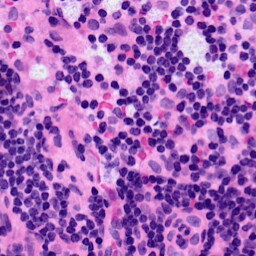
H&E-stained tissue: LymphNode